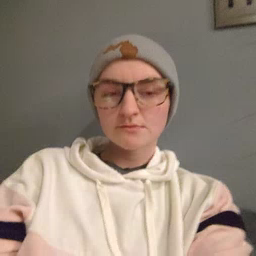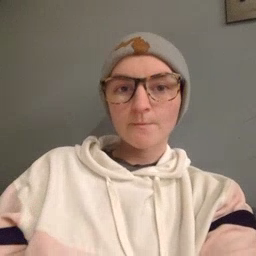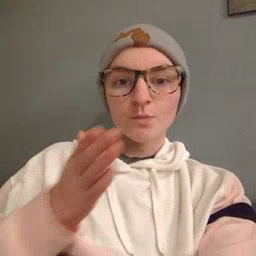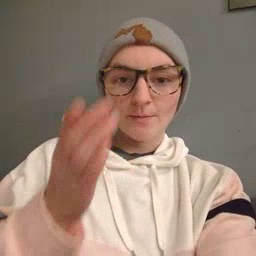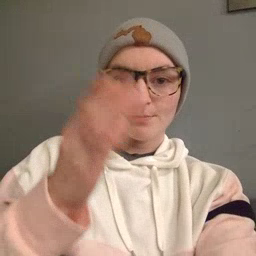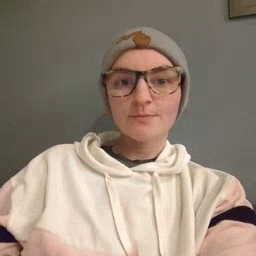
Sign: boat